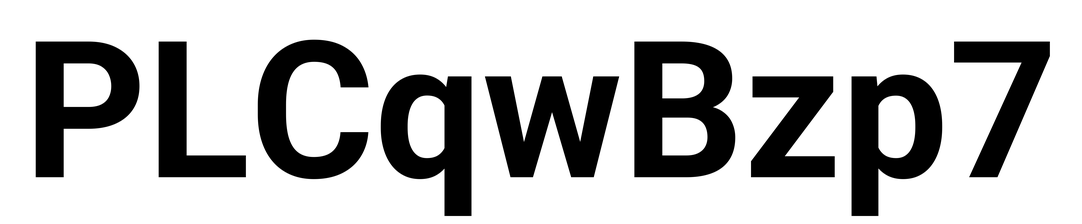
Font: Roboto_Bold